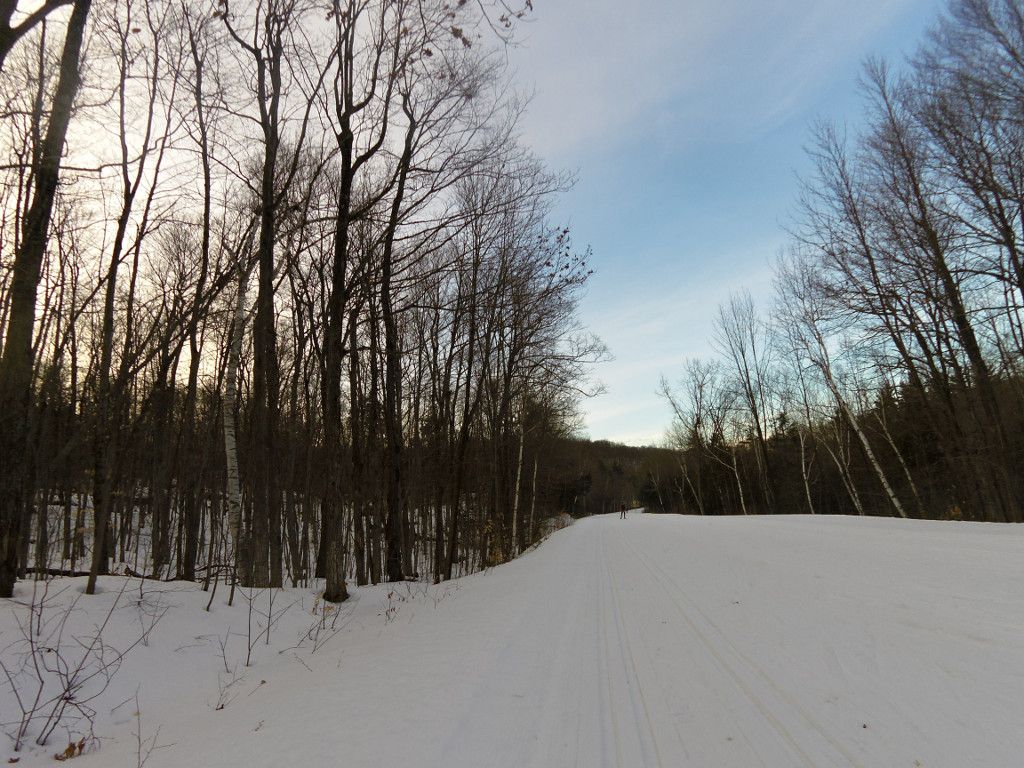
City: ottawa-gatineau